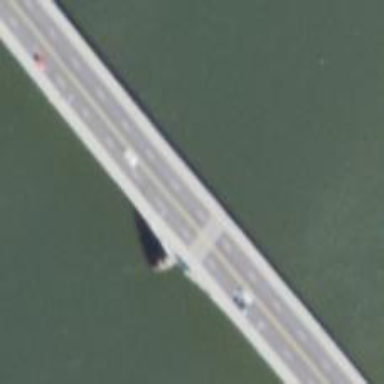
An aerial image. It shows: Primary highway bridge with asphalt surface. The bridge has historical significance as tram railway.